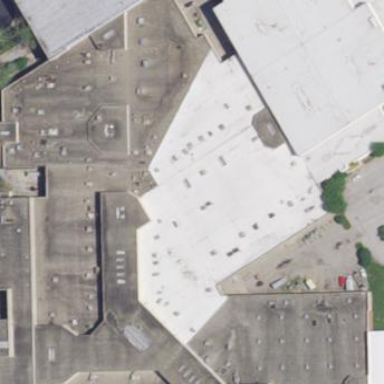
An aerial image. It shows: Mall building.